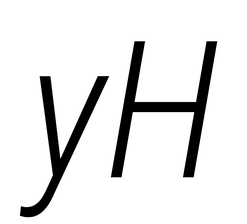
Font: Roboto-Italic_Condensed_Light_Italic